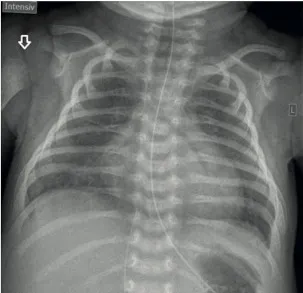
(E) Chest x-ray of the female full-term neonate displays a slightly enlarged heart and homogeneous ground-glass opacities of both lungs (in full-term neonates, the lungs are normally much more transparent). Note the missing ossification of the proximal humeral epiphysis in concert with an indistinct border of the metaphysis (white arrow).
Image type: radiology (x_ray)